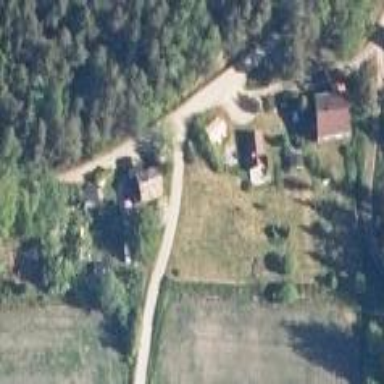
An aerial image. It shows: Rural residential area.